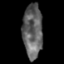
Tissue: skin
Cell type: Epithelial cells
Senescence score: 0.2602
Nuclear area (px): 1044
Mean DAPI intensity: 97.843